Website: apple
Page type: account-selection
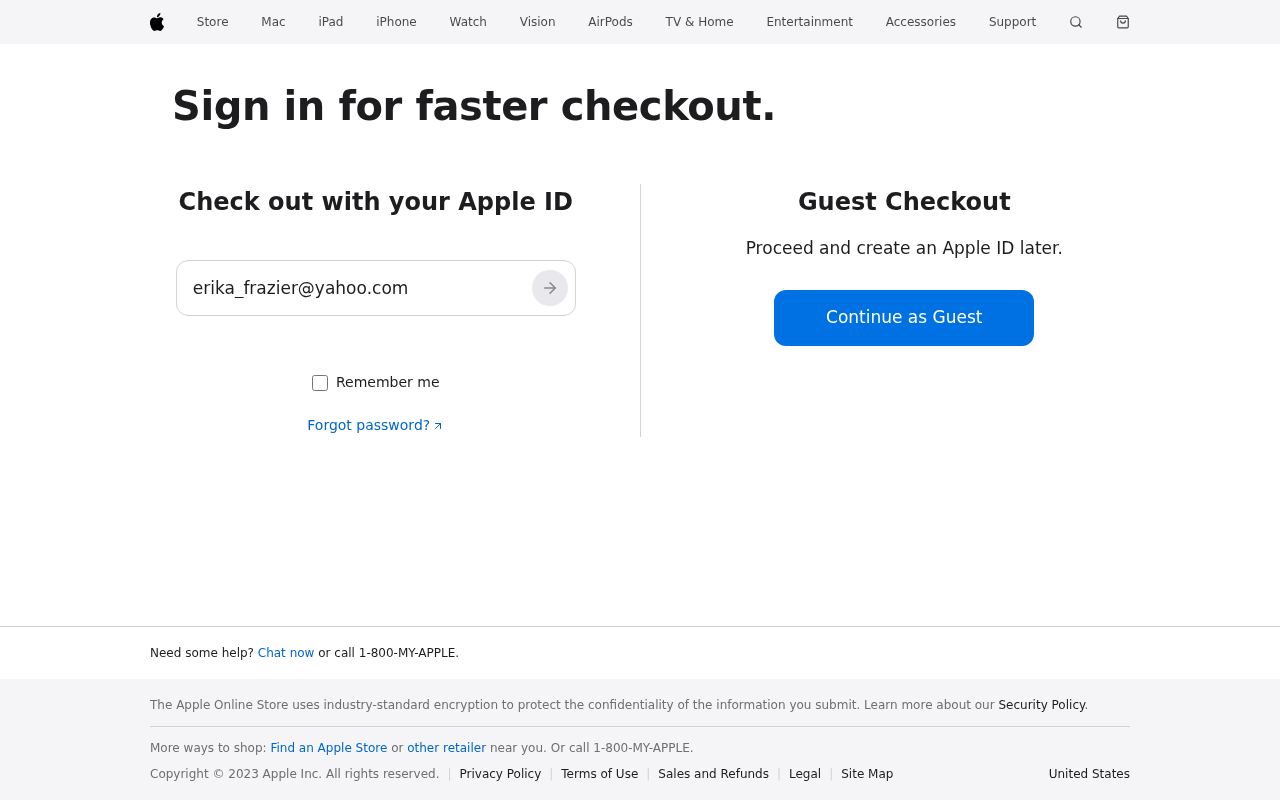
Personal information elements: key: PII_EMAIL
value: erika_frazier@yahoo.com